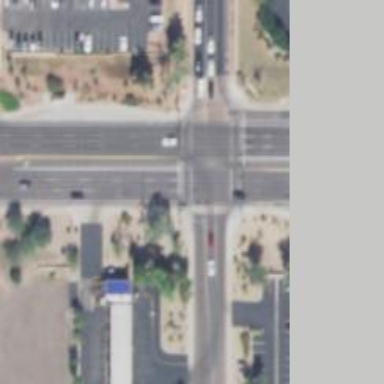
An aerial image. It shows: Solid stop line on the road marking.